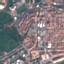
Land use / land cover: Residential